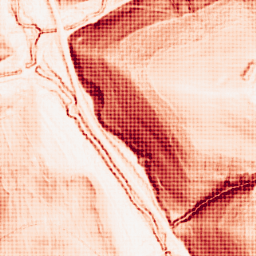
Category: morphological
Decomposition family: morphological_gradient
Decomposition parameters: size: 3
shape: square
Upsampling method: sinc_hamming
Upsampling parameters: scale: 4
kernel_size: 4
Upsampling scale: 4